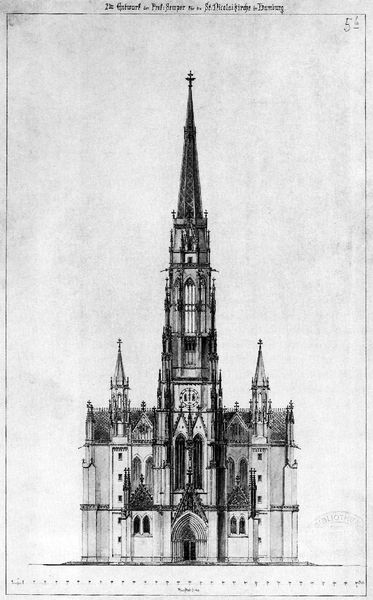
Titel: Wettbewerbsentwurf für die Nikolaikirche
Künstler: Gottfried Semper
Schlagwörter: weiß, kirchturm, fenster, schwarz, skizze, zeichnung, gebäude, alt, architektur, kirche, blatt, gotik, turm, holzschnitt, bogen, fassade, uhr, hoch, eingang, kreuz, religion, türme, dom, druck, radierung, seite, entwurf, kunst, kathedrale, portal, spitzbogen, spitzbögen, tur, sakral, neogotik, regensburg, gothic, relgiom